Question: I'm Developing an android app in which the Questionnaire activity contains Questions which as radio Buttons and also a Button(Next).So when the button is pressed I've to check whether all the Questions are answered.if any of the Question is not answered then a alert message should pop up stating that the particular Question no is not answered.Can anyone please help me with the java code.
Thanks in Advance.

Here is the Java code. I've commented on the line where I'm getting an error.
'''
public class ManagerQuestionnaire1 extends Activity
{
RadioButton rb1;
RadioButton rb2;
RadioButton rb3;
RadioButton rb4;
RadioButton rb5;
RadioButton rb6;
RadioButton rb7;
RadioButton rb8;
RadioButton rb9;
RadioGroup rg1;
RadioGroup rg2;
RadioGroup rg3;
Button next;
protected void onCreate(Bundle savedInstanceState) {
super.onCreate(savedInstanceState);
setContentView(R.layout.activity_manager_questionnaire1);
addButtonListener();
}
public void addButtonListener()
{
rb1=(RadioButton)findViewById(R.id.radioButton1);
rb2=(RadioButton)findViewById(R.id.radioButton2);
rb3=(RadioButton)findViewById(R.id.radioButton3);
rb4=(RadioButton)findViewById(R.id.radioButton4);
rb5=(RadioButton)findViewById(R.id.radioButton5);
rb6=(RadioButton)findViewById(R.id.radioButton6);
rb7=(RadioButton)findViewById(R.id.radioButton7);
rb8=(RadioButton)findViewById(R.id.radioButton8);
rb9=(RadioButton)findViewById(R.id.radioButton9);
rg1=(RadioGroup)findViewById(R.id.Mquestion1);
rg2=(RadioGroup)findViewById(R.id.Mquestion2);
rg3=(RadioGroup)findViewById(R.id.Mquestion3);
Button next=(Button)findViewById(R.id.button1);
next.setOnClickListener(new OnClickListener() {
@Override
public void onClick(View v)
{
if(validationSuccess()){
Intent intent = new Intent(ManagerQuestionnaire1.this, ManagerQuestionnaire2.class);
startActivity(intent);
}
}
});
}
private Boolean validationSuccess()
{
if(rg1.getCheckedRadioButtonId()==-1&&rg2.getCheckedRadioButtonId()==-1&&rg3.getCheckedRadioButtonId()==-1)
{
alertDialog();
return false;
}
if(rb1.isChecked()==false&rb2.isChecked()==false&&rb3.isChecked()==false)
{
alertDialog();
return false;
}
if(rb4.isChecked()==false&&rb5.isChecked()==false&&rb6.isChecked()==false)
{
alertDialog();
return false;
}
if(rb7.isChecked()==false&&rb8.isChecked()==false&&rb9.isChecked()==false)
{
alertDialog();
return false;
}
return true;
}
private void alertDialog()
{
AlertDialog alert= new AlertDialog.Builder(ManagerQuestionnaire1.this).create();
alert.setTitle("Exception:Complete the Questions");
alert.setMessage("Please ensure all Questions are answered");
}
'''
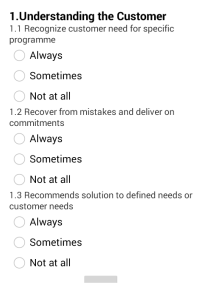
Answer: You may also use below code:
'''
next.setOnClickListener(new OnClickListener() {
@Override
public void onClick(View v) {
if(validationSuccess()){
Intent intent = new Intent(ManagerQuestionnaire1.this, ManagerQuestionnaire2.class);
startActivity(intent);
}
}
});
private Boolean validationSuccess(){
if(rg1.getCheckedRadioButtonId()==-1&&rg2.getCheckedRadioButtonId()==-1&&rg3.getCheckedRadioButtonId()==-1){
alertDialog();
return false;
}
//optional to add whether to check which questn is not answered
if(mBtn1.isChecked()==false&&mBtn2.isChecked()==false&&mBtn3.isChecked()==false){
alertDialog();
return false;
}
if(mBtn4.isChecked()==false&&mBtn5.isChecked()==false&&mBtn6.isChecked()==false){
alertDialog();
return false;
}
if(mBtn7.isChecked()==false&&mBtn8.isChecked()==false&&mBtn9.isChecked()==false){
alertDialog();
return false;
}
return true;
}
private void alertDialog() {
AlertDialog.Builder alertDialogBuilder = new AlertDialog.Builder(
ManagerQuestionnaire1.this);
alertDialogBuilder.setMessage("Please ensure all Questions are answered")
.setCancelable(false)
.setPositiveButton("OK", new DialogInterface.OnClickListener() {
public void onClick(DialogInterface dialog, int id) {
dialog.cancel();
}
});
AlertDialog alert = alertDialogBuilder.create();
alert.show();
}
'''
where mBtn1,mBtn2..are your radioButton's